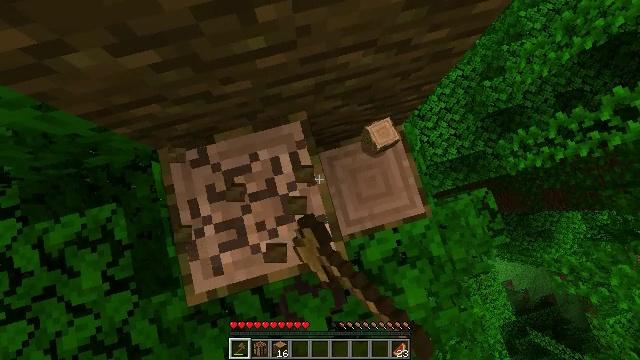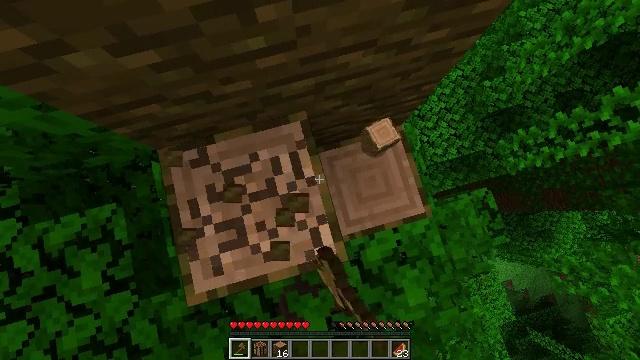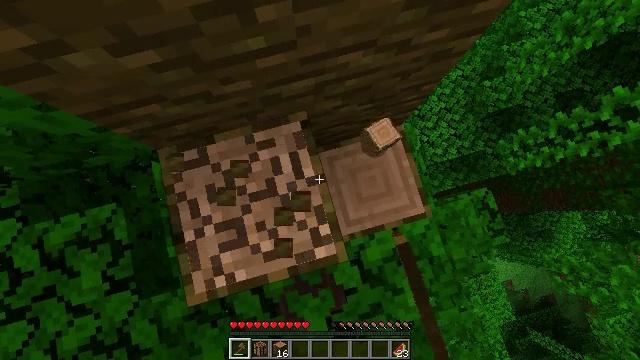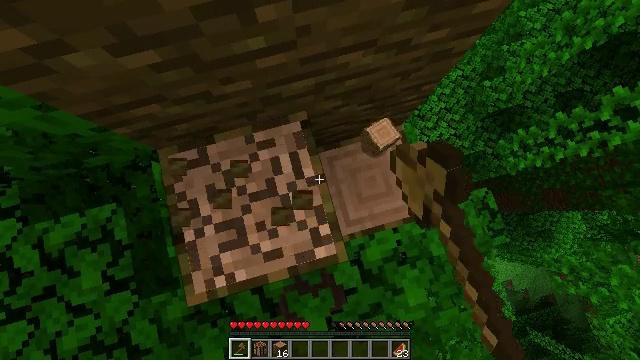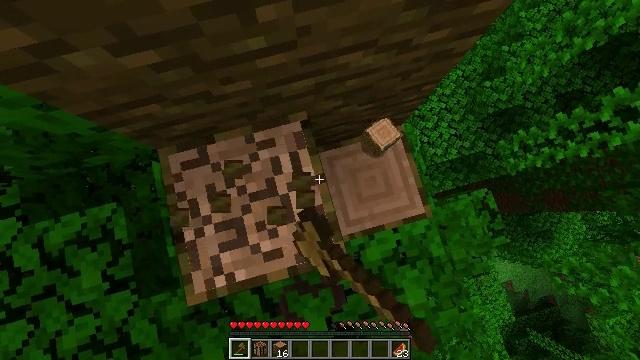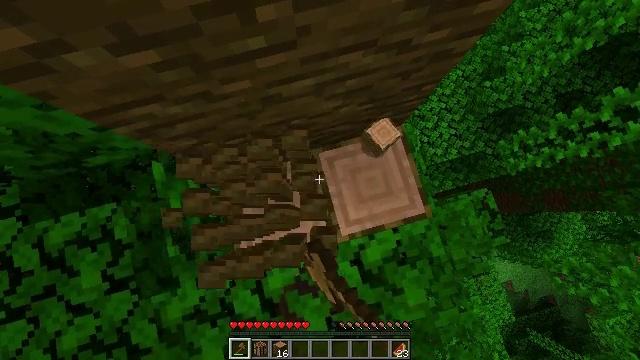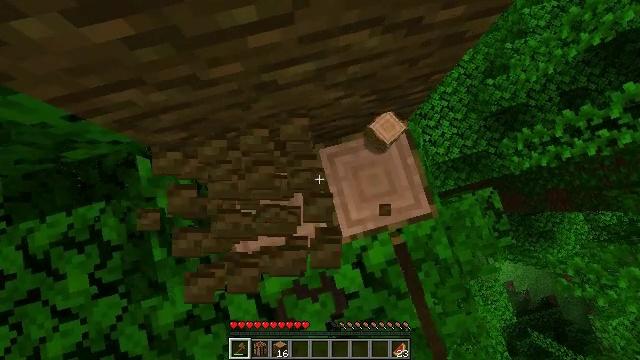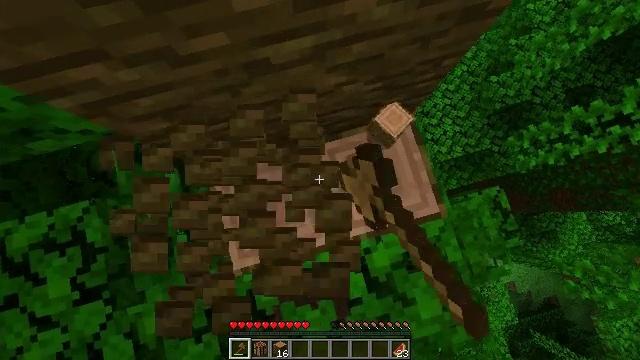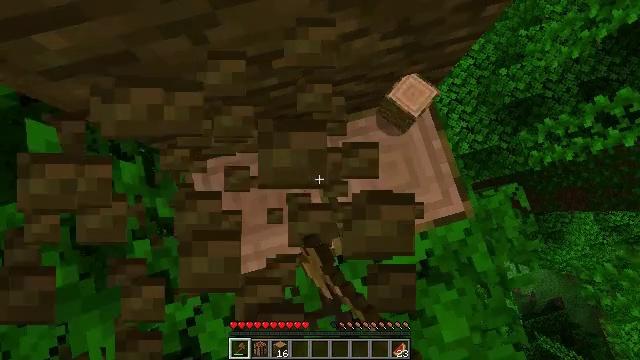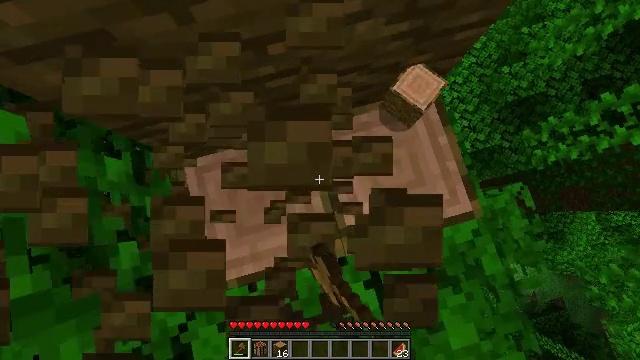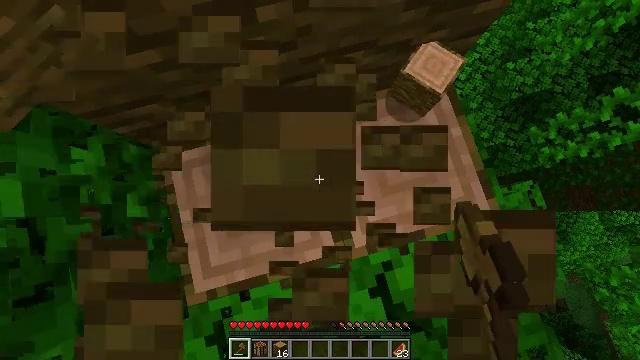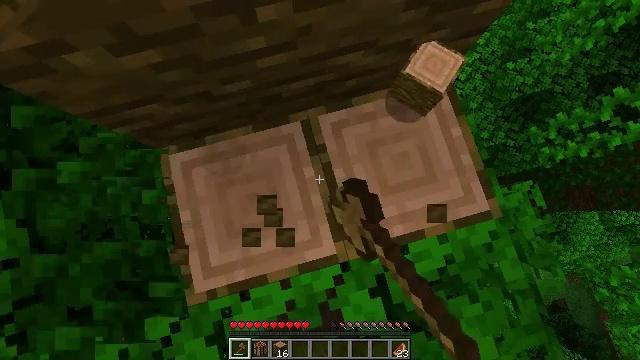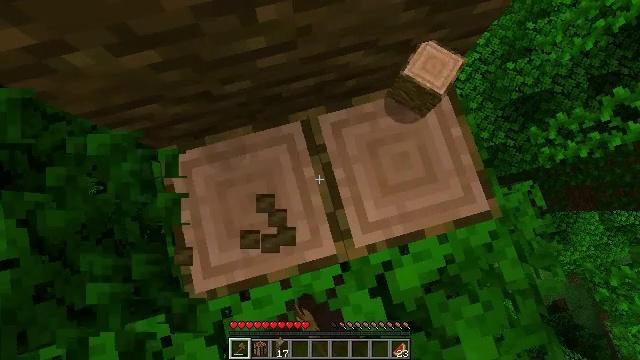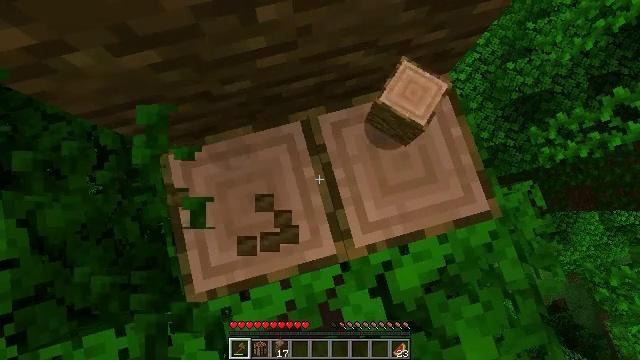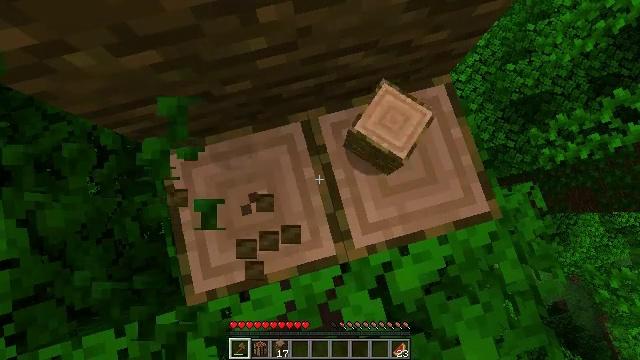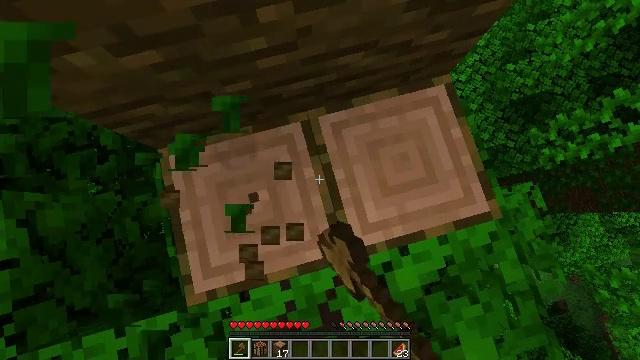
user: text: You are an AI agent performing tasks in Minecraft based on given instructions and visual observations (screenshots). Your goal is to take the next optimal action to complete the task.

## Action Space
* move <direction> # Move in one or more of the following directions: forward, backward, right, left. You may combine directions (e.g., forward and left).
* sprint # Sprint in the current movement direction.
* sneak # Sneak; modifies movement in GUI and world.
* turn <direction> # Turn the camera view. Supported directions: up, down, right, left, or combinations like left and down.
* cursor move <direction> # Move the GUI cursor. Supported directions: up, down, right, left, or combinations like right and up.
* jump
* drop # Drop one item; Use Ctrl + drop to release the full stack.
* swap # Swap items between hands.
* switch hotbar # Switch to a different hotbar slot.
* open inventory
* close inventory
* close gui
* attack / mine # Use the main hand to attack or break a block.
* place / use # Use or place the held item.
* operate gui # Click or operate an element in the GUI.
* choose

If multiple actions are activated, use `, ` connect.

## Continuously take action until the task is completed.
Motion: motion action
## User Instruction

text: Chop down a jungle log from the jungle tree.
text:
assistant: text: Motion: attack / mine
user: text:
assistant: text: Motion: attack / mine
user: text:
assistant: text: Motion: attack / mine
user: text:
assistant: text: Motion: attack / mine
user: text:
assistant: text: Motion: attack / mine
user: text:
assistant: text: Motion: attack / mine
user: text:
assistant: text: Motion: attack / mine
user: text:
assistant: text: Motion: attack / mine
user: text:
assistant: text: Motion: attack / mine
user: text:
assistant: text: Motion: attack / mine
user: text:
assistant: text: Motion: attack / mine
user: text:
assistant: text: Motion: attack / mine
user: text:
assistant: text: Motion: attack / mine
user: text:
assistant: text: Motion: attack / mine
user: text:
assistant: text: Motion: attack / mine
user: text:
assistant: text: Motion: attack / mine
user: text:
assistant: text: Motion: attack / mine
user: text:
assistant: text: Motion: attack / mine
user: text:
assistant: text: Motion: attack / mine
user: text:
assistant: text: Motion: attack / mine
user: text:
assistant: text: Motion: attack / mine
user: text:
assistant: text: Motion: attack / mine
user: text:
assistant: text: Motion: attack / mine
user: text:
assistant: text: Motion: attack / mine
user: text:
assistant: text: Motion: attack / mine
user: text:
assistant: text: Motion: attack / mine
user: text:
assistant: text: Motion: attack / mine
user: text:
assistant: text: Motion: attack / mine
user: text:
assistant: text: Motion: attack / mine
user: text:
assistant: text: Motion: attack / mine